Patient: sex F, age 75
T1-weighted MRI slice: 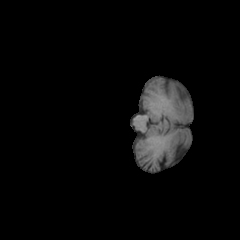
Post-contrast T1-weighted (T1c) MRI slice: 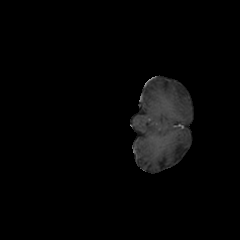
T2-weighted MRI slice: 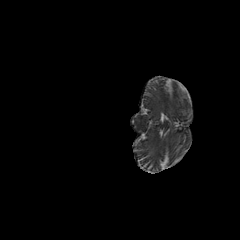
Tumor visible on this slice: no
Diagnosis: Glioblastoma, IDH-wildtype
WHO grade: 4